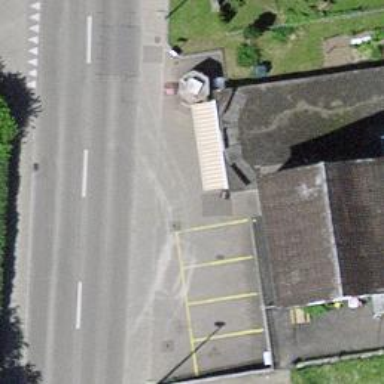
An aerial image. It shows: Parking area with asphalt surface.